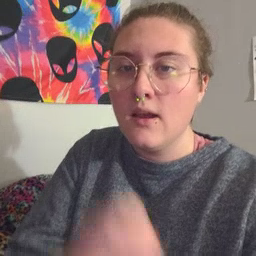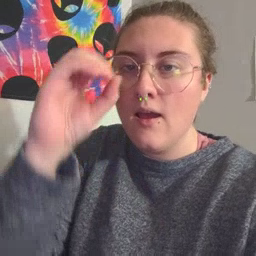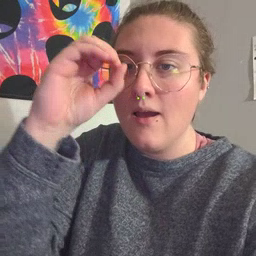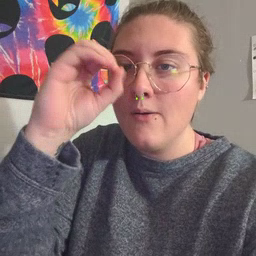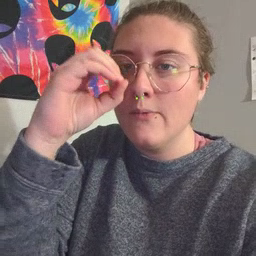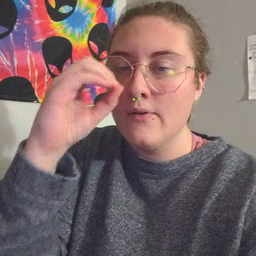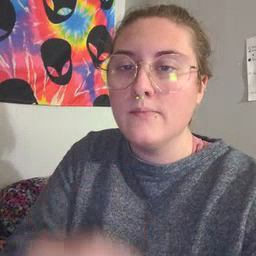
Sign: owl